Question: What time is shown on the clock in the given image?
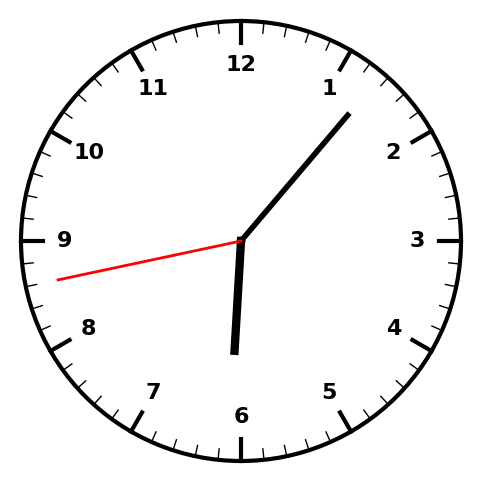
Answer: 06:06:43